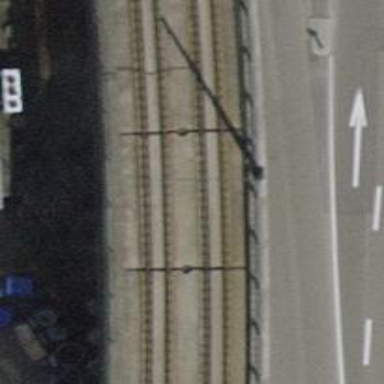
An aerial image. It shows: Viaduct carrying single track tram railway with contact lines for electrification.